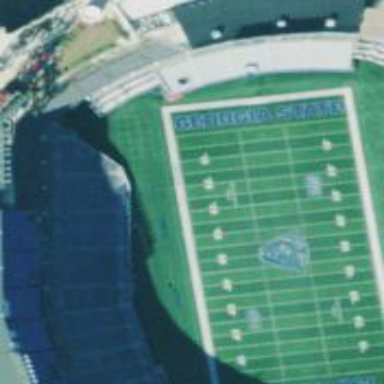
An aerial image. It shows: American football pitch with artificial turf surface for leisure land.